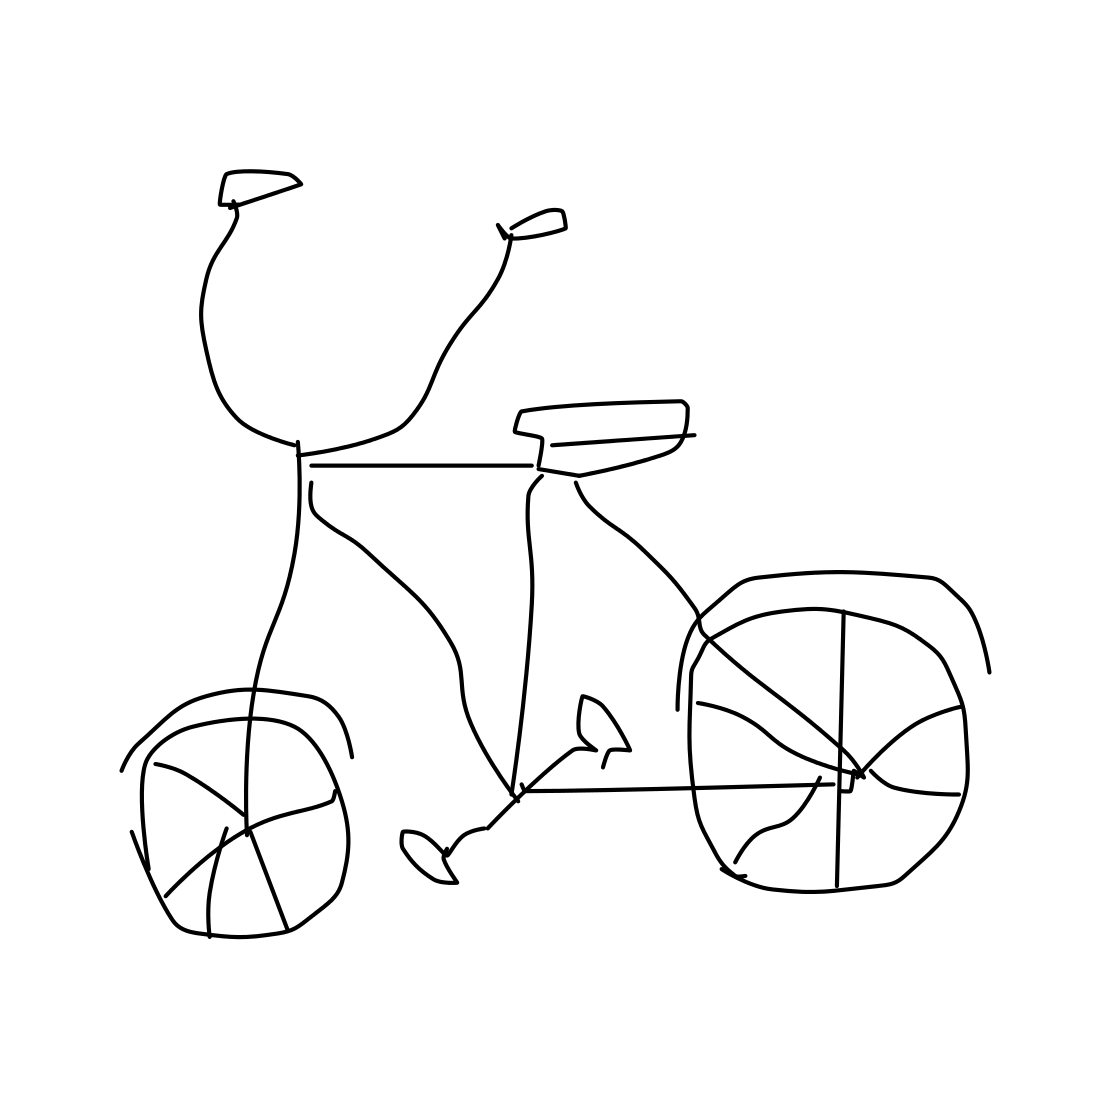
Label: bicycle